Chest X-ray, PA view. Patient: 32 years old, sex F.
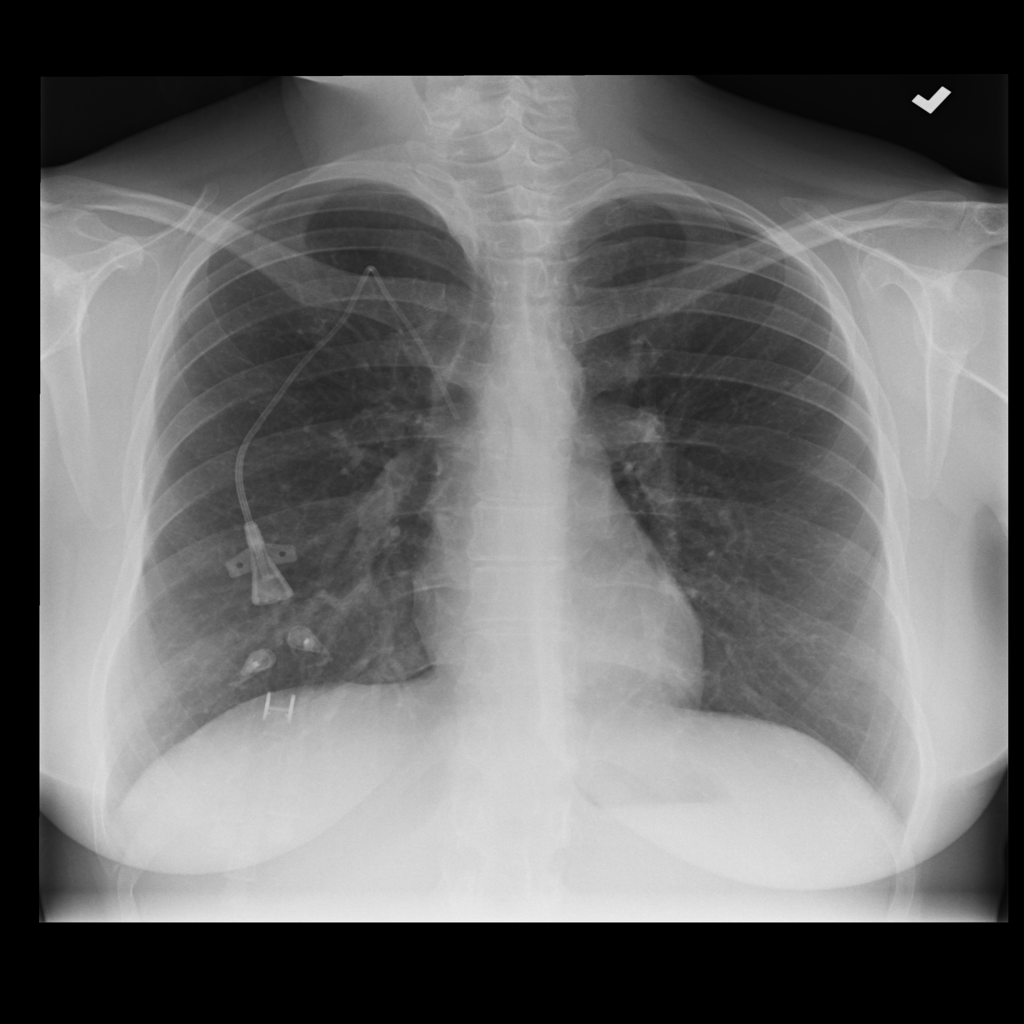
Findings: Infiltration